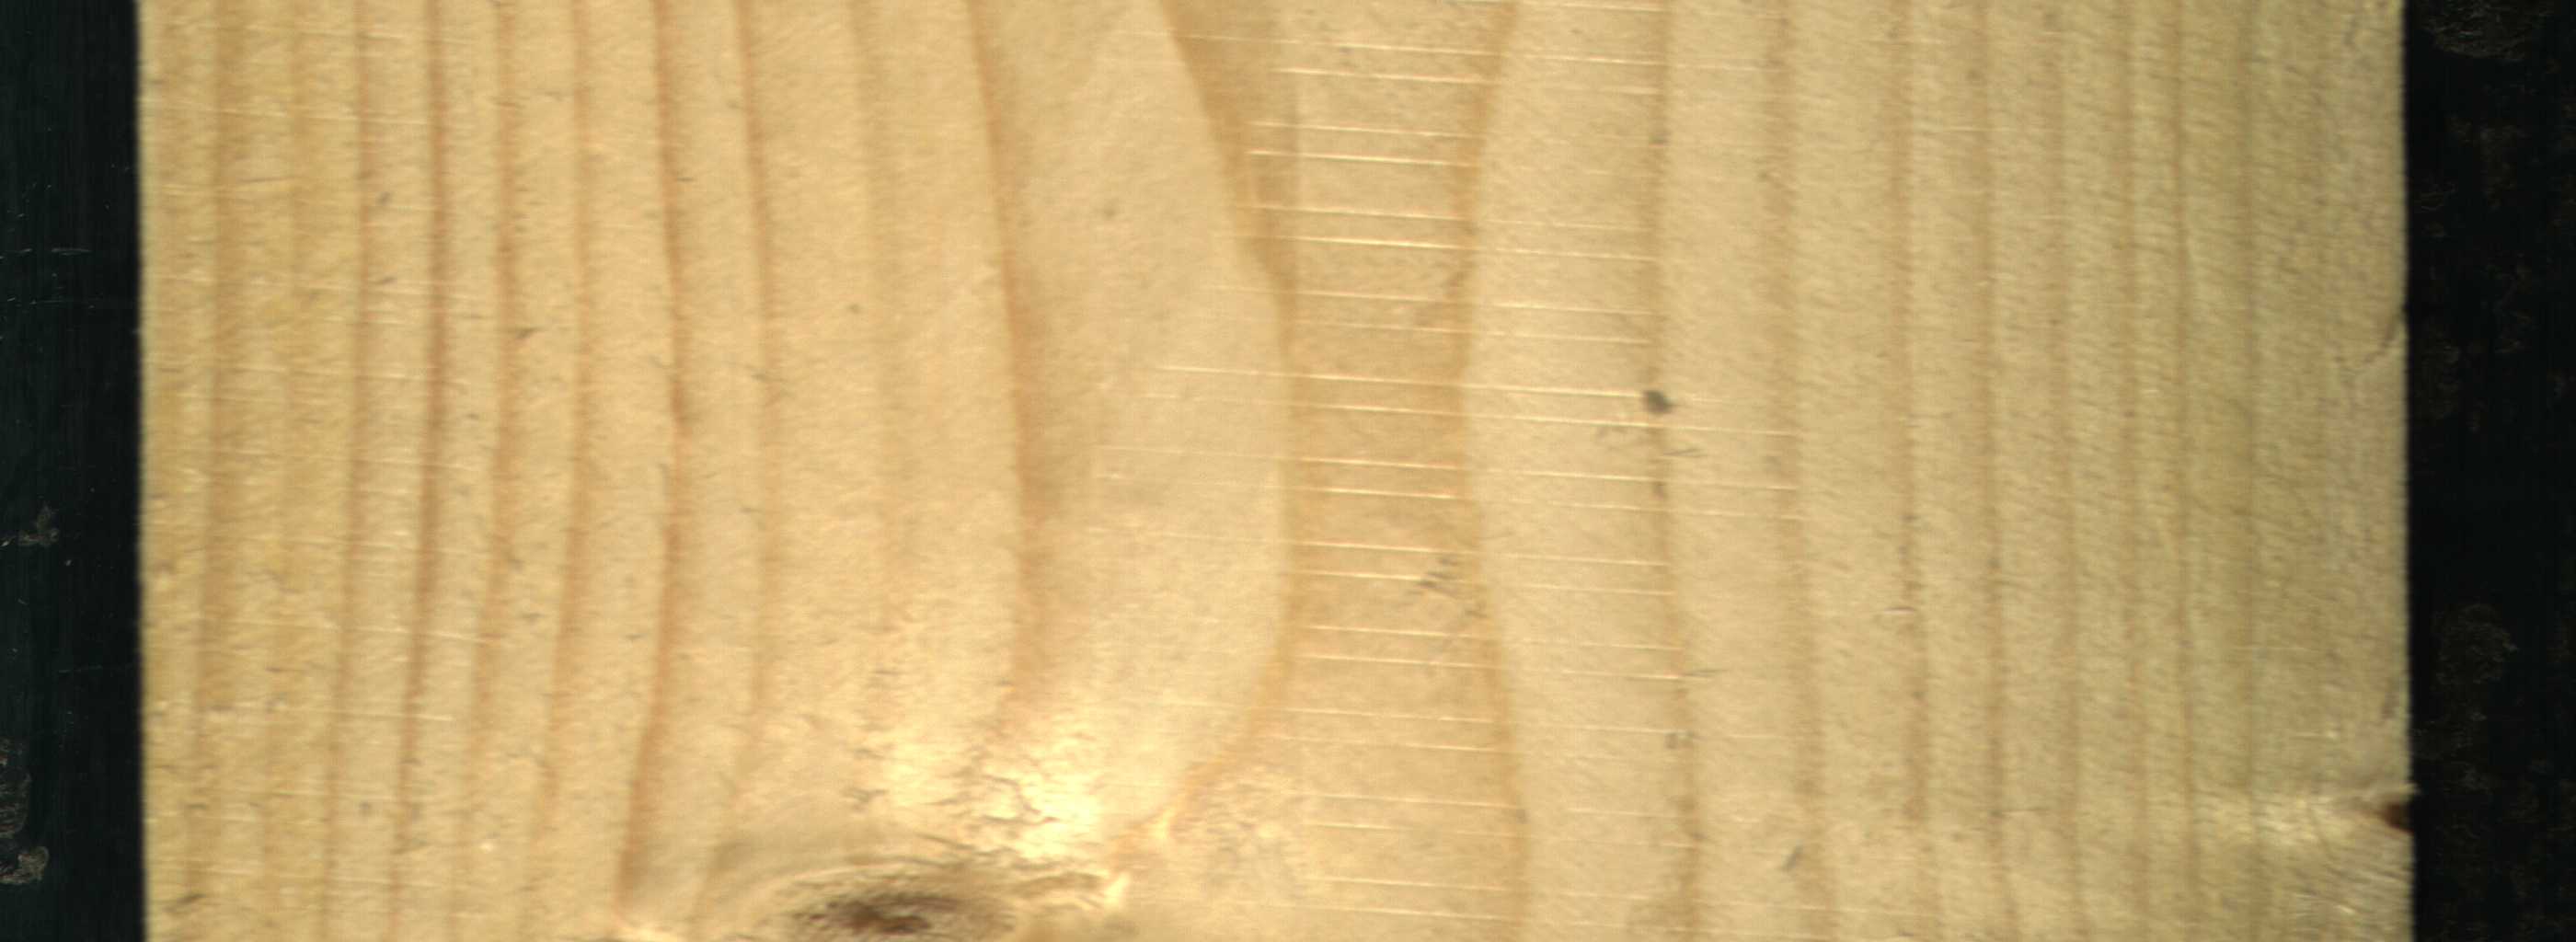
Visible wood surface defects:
Live_Knot